Question: I am trying to make a rectangular prism, but ended up with a pyramid. What's wrong with my code?
'''
float ax, ay, dx, dy, dz;
float color[3] = {0.1, 0.6, 0.1 };
float v[8][3] = {
-1, 1, -1,
1, 1, -1,
1, -1, -1,
-1, -1, -1,
-1, 1, 1,
-1, -1, 1,
1, -1, 1,
1, 1, 1
};
float norm[6][3] = {
0, 0, -1,
0, 0, 1,
-1, 0, 0,
1, 0, 0,
0, 1, 0,
0, -1, 0
};
int idx[6][4] =
{
0, 1, 2, 3, // Rear
4, 5, 6, 7, // Front
0, 3, 5, 4, // Left
7, 6, 2, 1, // Right
0, 4, 7, 1, // Top
5, 3, 2, 6, // Bottom
};
- (void) prepareOpenGL {
[super prepareOpenGL];
glEnable(GL_LIGHTING);
glEnable(GL_LIGHT0);
glEnable(GL_COLOR_MATERIAL);
glShadeModel(GL_SMOOTH);
}
- (void) drawRect:(NSRect)rect {
[super drawRect:rect];
glClearColor(1, 1, 1, 0);
glClear(GL_COLOR_BUFFER_BIT);
glMatrixMode(GL_MODELVIEW);
glLoadIdentity();
glTranslatef(dx, dy, dz);
glRotatef(ay, 0, 1, 0);
glRotatef(ax, 1, 0, 0);
glColor3fv(color);
glBegin(GL_QUADS);
for (int i = 0; i < 6; i++) {
glNormal3fv(norm[i]);
for (int j = 0; j < 4; j++)
glVertex3fv(v[idx[i][j]]);
}
glEnd();
glFlush();
}
'''

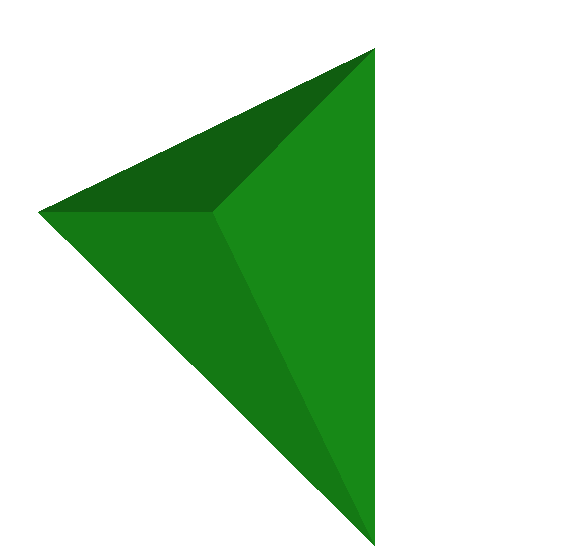
Answer: You haven't set up the 'GL_PROJECTION' matrix so half of your model is clipped away. What you see is not a pyramid, but a corner of your cube with the rest of it being beneath the far plane and clipped away.
Also consider making your life easier by positioning the camera through 'GLKMatrix4MakeLookAt', so your drawing code would look like this:
'''
glMatrixMode(GL_PROJECTION);
projectionMatrix = GLKMatrix4MakePerspective(...);
glLoadMatrix(projectionMatrix);
glMatrixMode(GL_MODELVIEW);
viewMatrix = GLKMatrix4MakeLookAt(...);
glLoadMatrix(viewMatrix);
... // model transformation, vertices etc.
'''
When you got this working, the next task would be to rewrite it using the programmable pipeline, b/c nobody writes software with legacy OpenGL like this.